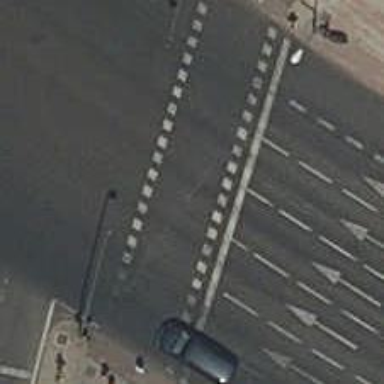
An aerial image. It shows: Traffic signals at road crossing.